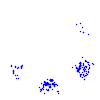
Particle: pion